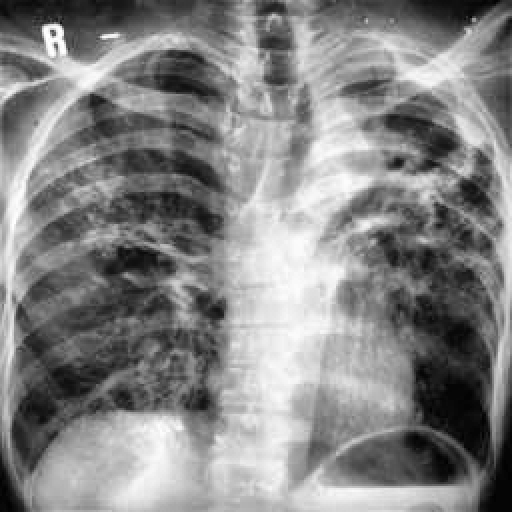
Finding: TUBERCULOSIS